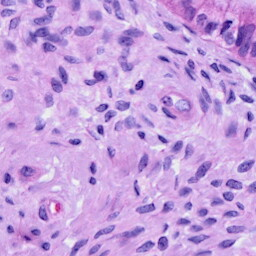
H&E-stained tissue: Cervix